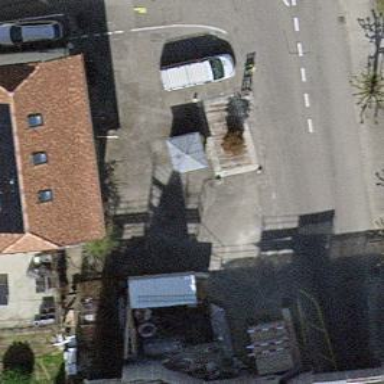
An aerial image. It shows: Weighbridge facility.